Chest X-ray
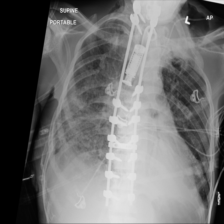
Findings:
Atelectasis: positive
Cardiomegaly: negative
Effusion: positive
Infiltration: positive
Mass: negative
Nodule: negative
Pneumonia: negative
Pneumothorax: negative
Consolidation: positive
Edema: negative
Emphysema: negative
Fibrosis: negative
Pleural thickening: positive
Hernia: negative